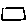
Label: square